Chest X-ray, PA view. Patient: 40 years old, sex M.
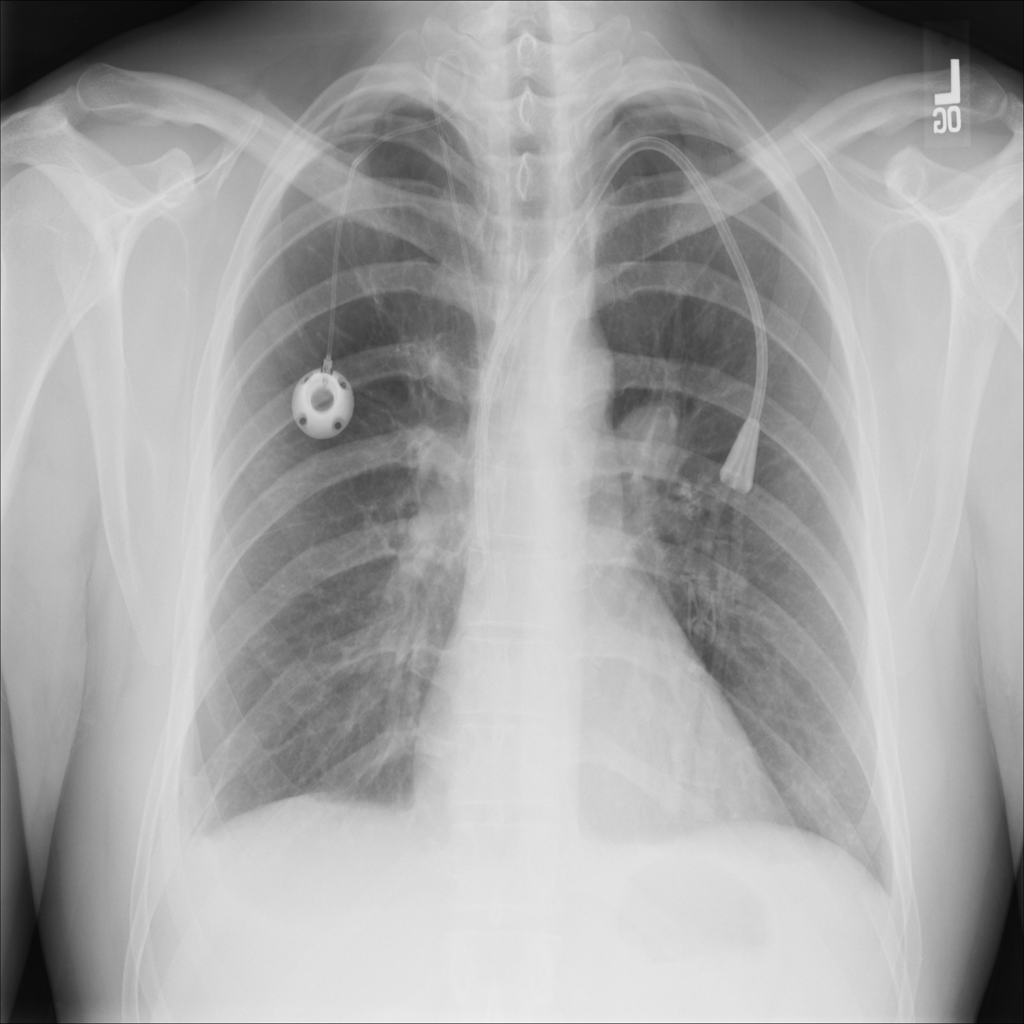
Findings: No Finding